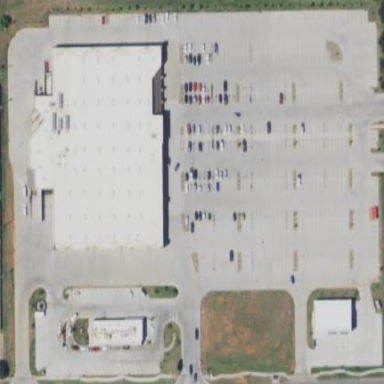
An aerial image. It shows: Retail area.